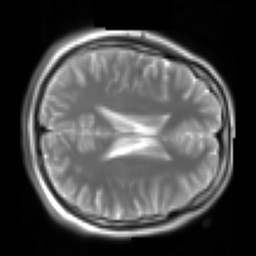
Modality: T2w
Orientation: axial